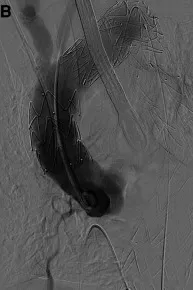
Intraoperative angiography. (B) Aortic dissection after stenting of the ascending aorta and parking of a pigtail catheter in the non-coronary cusp.
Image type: radiology (x_ray)